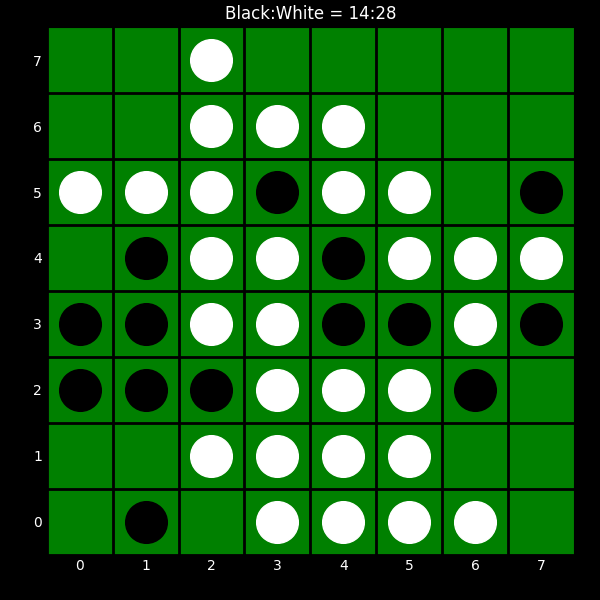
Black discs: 14
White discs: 28